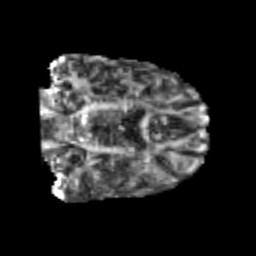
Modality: FA
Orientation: coronal
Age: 25
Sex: male
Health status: healthy
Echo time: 0.074 s